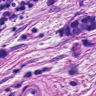
Metastatic tissue present: yes